Question: My table rows are being dynamically generated when I click "+" button. When I populate the fields and click submit button (next to "+") my JSON gets displayed to the console as shown in the image below.

When I generate JSON, I want to exclude the row which is unfilled (In this case 3rd row). Also, I want exclude column 1 (which consists of 3 buttons).
As we can see the JSON data is consisting lots of "
" and " which is annoying.
I wrote following code by referring to some of the Stack Overflow pages.
'''
function createJSON(){
var myJSON = { Key: [] };
var headers = $('table th');
$('table tbody tr').each(function(i, tr){
var obj = {},
$tds = $(tr).find('td');
headers.each(function(index, headers){
obj[$(headers).text()] = $tds.eq(index).text();
});
myJSON.Key.push(obj);
});
console.log(JSON.stringify(myJSON));
}
'''
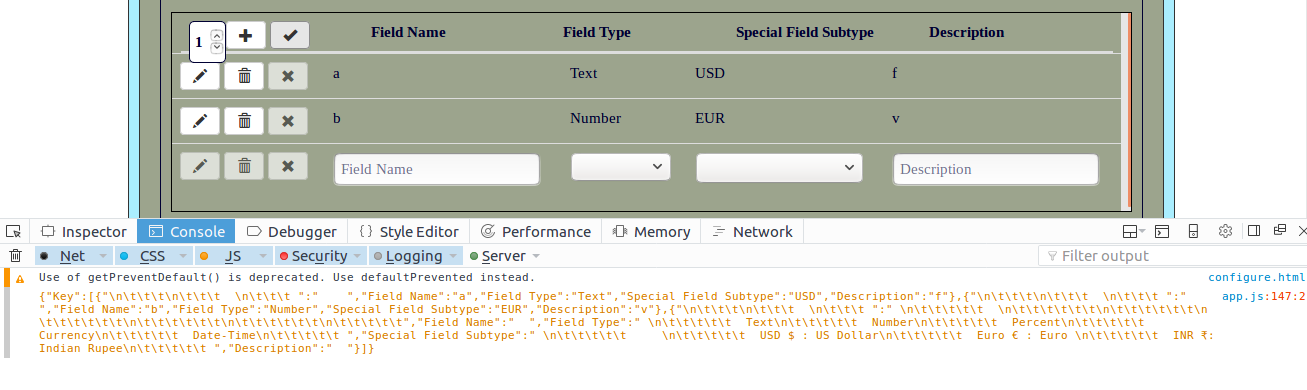
Answer: The rows that aren't filled have '<input>' elements. You can use a selector that excludes them.
'''
$('table tbody tr:not(:has(input))').each(...)
'''
You can get rid of all the newline and other whitespace characters around the headings with '.trim()':
'''
headers.each(function(index, headers){
obj[$(headers).text().trim()] = $tds.eq(index).text();
});
'''
To skip the first column, you can use ':gt(0)' in the selectors:
'''
var headers = $('table th:gt(0)');
var $tds = $(tr).find('td:gt(0)');
'''